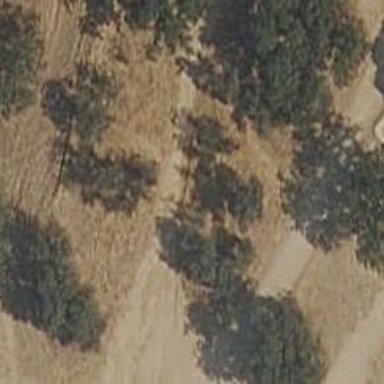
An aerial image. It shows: Dirt path.